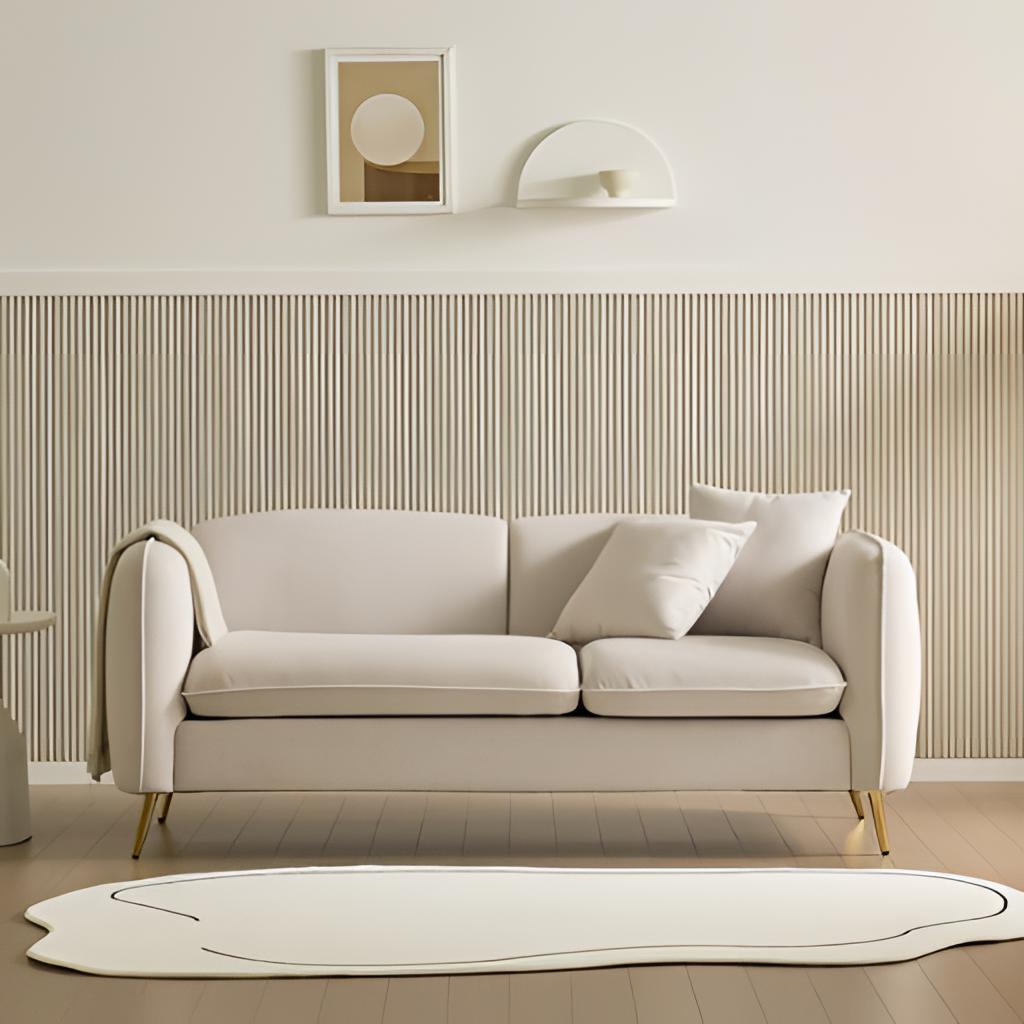
beige fabric sofa, living room, beige paneling wallpaper, with vertical striped pattern, modern, wood flooring, with plank pattern